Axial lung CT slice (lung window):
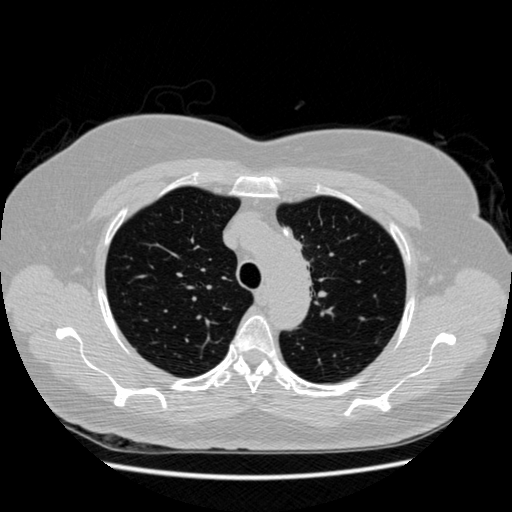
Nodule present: no